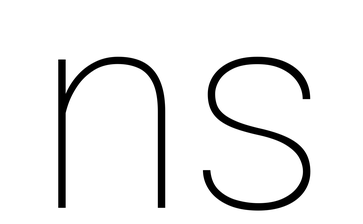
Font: Roboto_Thin